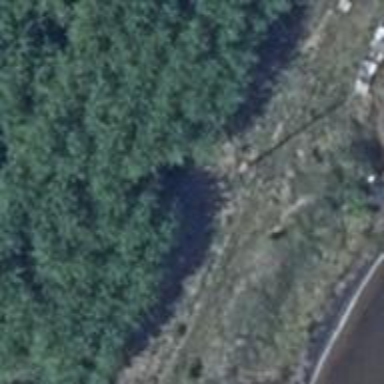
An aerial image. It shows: Power pole.